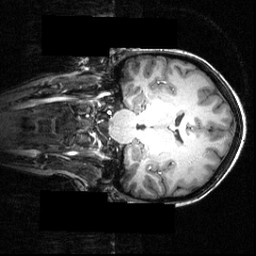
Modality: T1w
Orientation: coronal
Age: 20
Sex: female
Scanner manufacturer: siemens
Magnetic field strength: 3.951 T
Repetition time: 1.5 s
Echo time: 0.00335 s